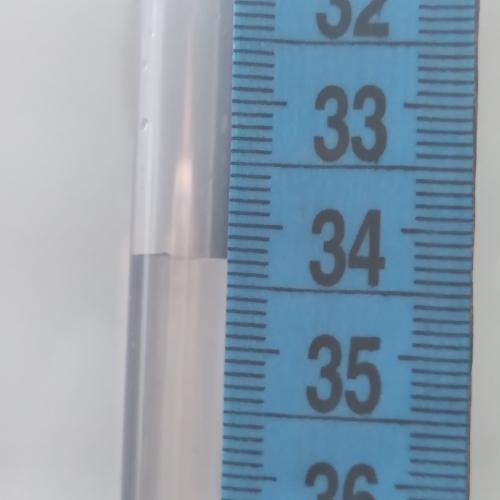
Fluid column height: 34.3 cm